Field crop: maize
Growth stage: 2
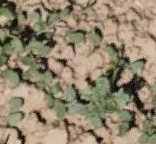
Species: convolvulus